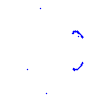
Particle: proton